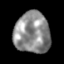
Tissue: skin
Cell type: Myeloid cells
Senescence score: 0.8197
Nuclear area (px): 1439
Mean DAPI intensity: 141.123